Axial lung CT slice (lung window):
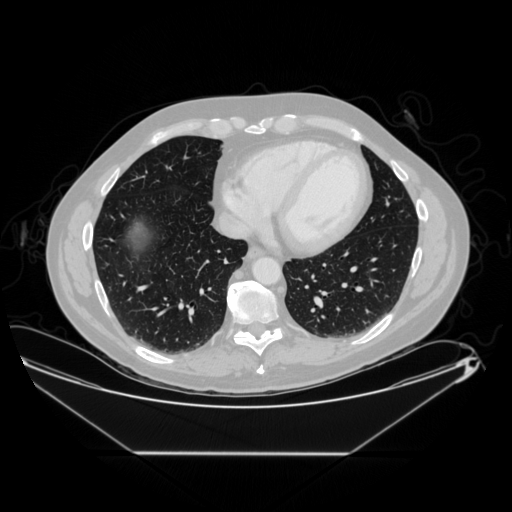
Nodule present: no